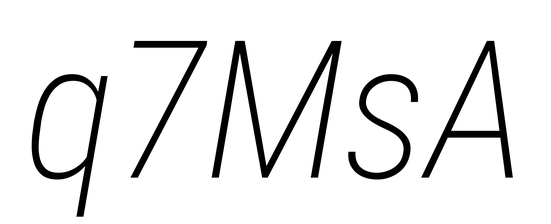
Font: Roboto-Italic_Condensed_ExtraLight_Italic